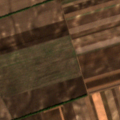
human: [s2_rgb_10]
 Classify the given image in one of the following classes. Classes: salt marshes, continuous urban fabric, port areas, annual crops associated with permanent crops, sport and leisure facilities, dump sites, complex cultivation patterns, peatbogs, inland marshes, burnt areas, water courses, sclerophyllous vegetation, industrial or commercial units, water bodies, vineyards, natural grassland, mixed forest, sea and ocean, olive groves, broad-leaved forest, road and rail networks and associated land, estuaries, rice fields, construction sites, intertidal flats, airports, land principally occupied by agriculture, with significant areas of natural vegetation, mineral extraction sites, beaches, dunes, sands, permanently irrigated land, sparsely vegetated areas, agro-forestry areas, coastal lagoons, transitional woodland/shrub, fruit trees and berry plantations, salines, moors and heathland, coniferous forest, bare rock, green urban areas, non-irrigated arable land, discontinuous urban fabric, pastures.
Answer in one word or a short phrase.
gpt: non-irrigated arable land